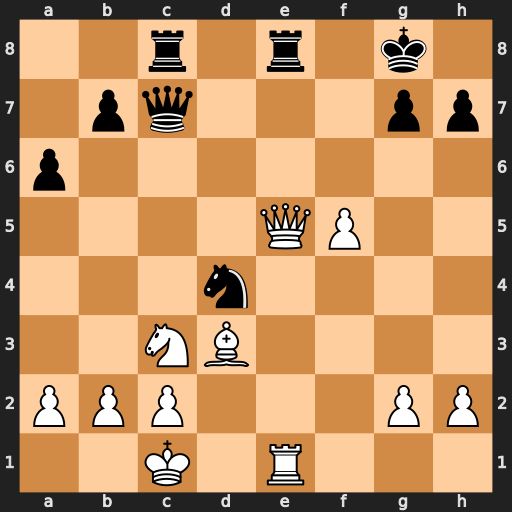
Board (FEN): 2r1r1k1/1pq3pp/p7/4QP2/3n4/2NB4/PPP3PP/2K1R3
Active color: w
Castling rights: -
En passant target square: -
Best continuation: Qd5+ Kh8 Rxe8+ Rxe8 Qxd4